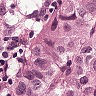
Metastatic tissue present: yes